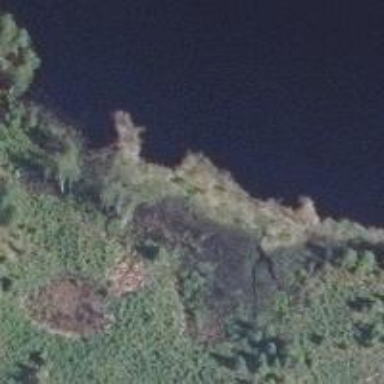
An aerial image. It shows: Swamp in wetland area.